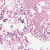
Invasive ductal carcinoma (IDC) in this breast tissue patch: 0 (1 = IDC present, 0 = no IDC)